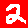
Digit: 2